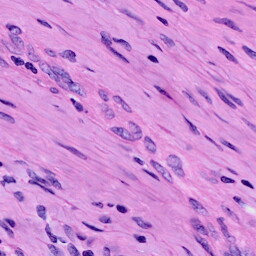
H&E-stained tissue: Cervix